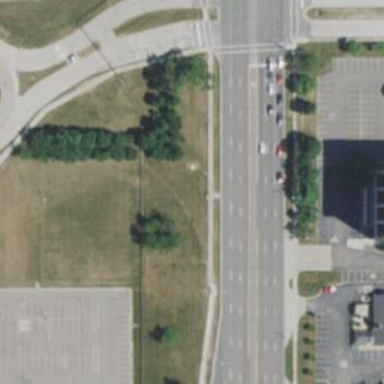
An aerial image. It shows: Primary highway with separate asphalt sidewalks.